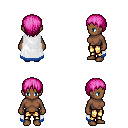
a pixel art fantasy rpg character, female body template, human, dark skin, white trimmed cape, gold greaves, pink plain hairstyle, four views (front, back, left, right), 2x2 character sprite sheet, small pixel art, hard edges, no anti-aliasing